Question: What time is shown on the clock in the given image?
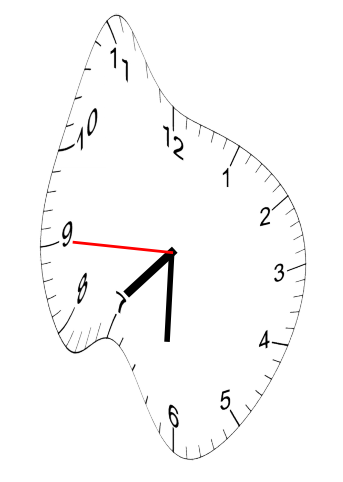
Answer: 07:30:45